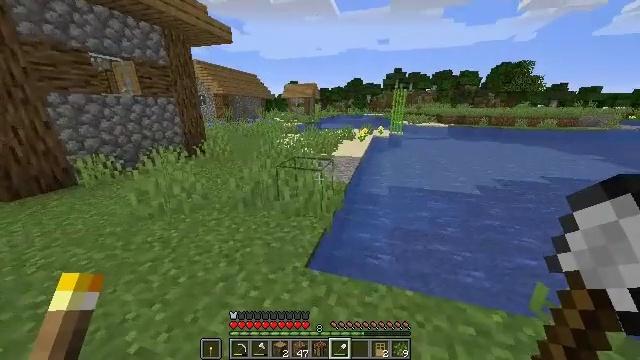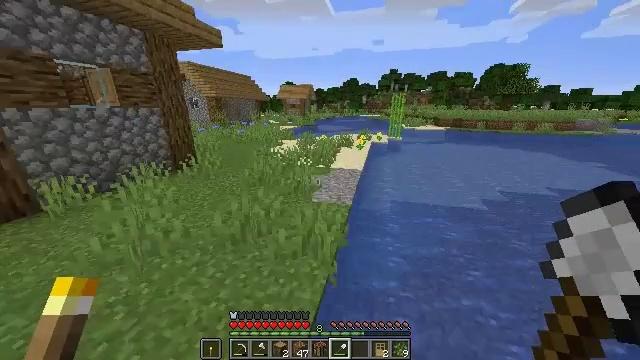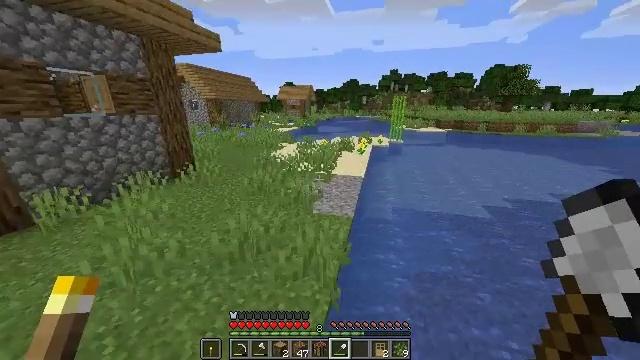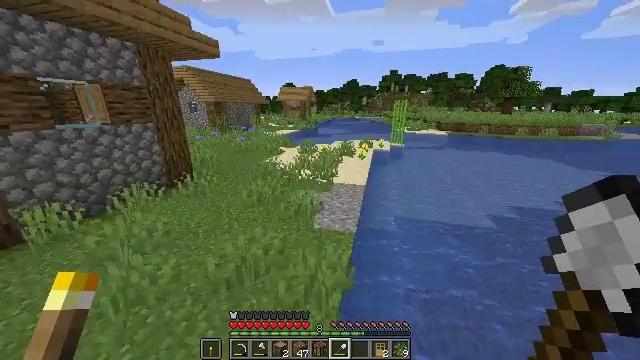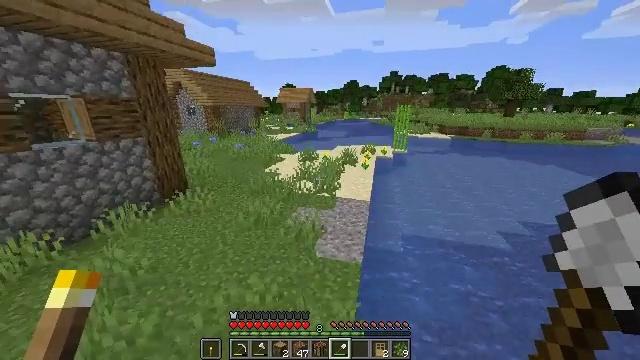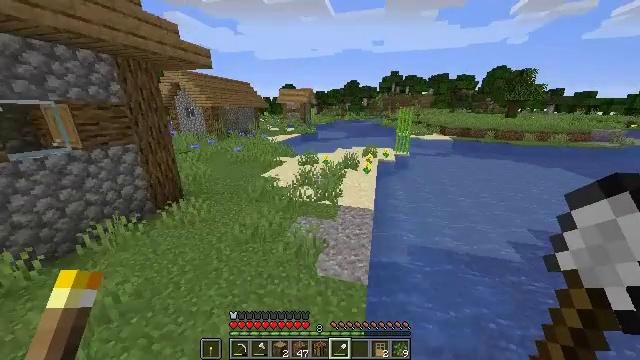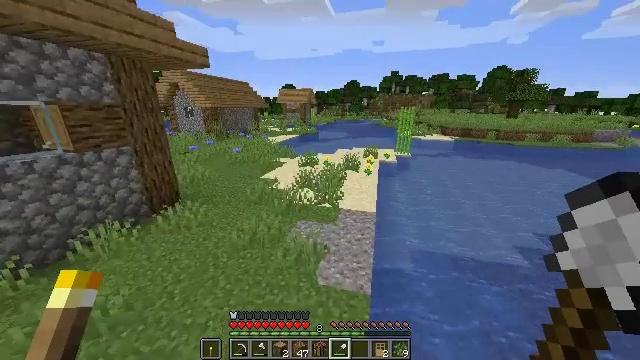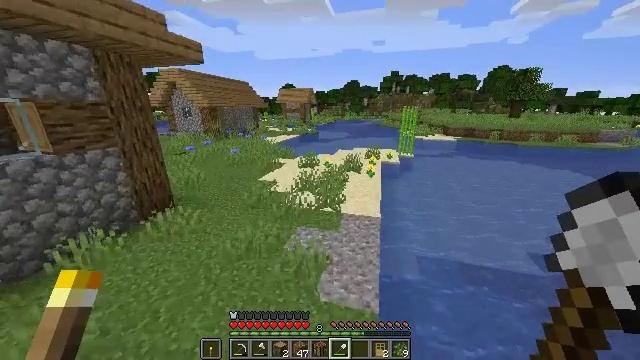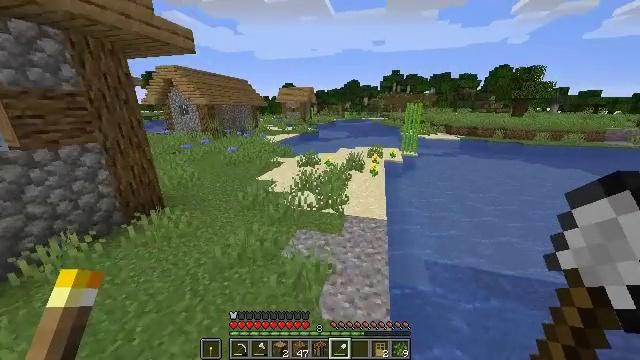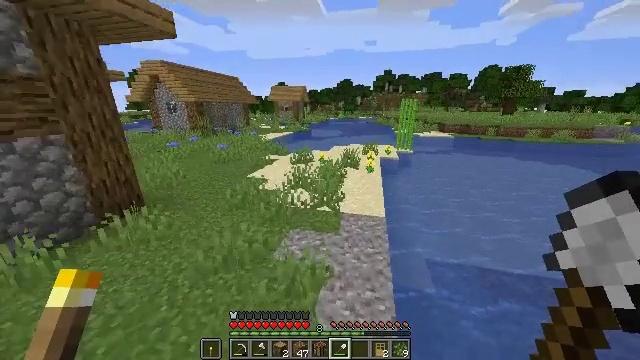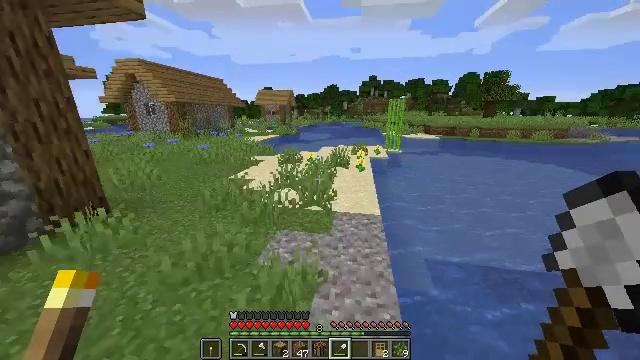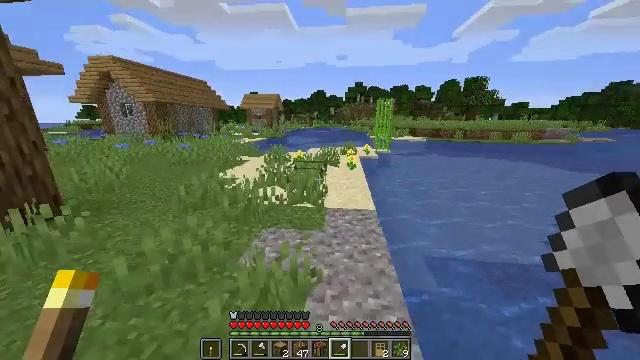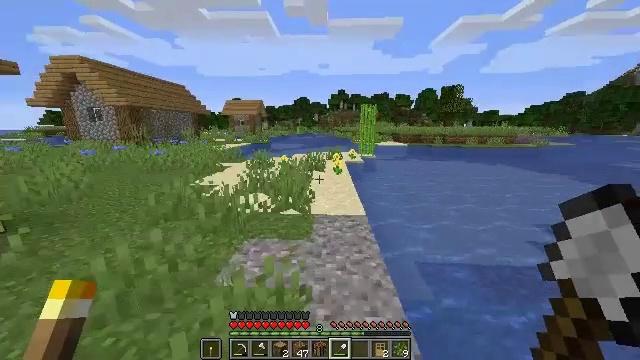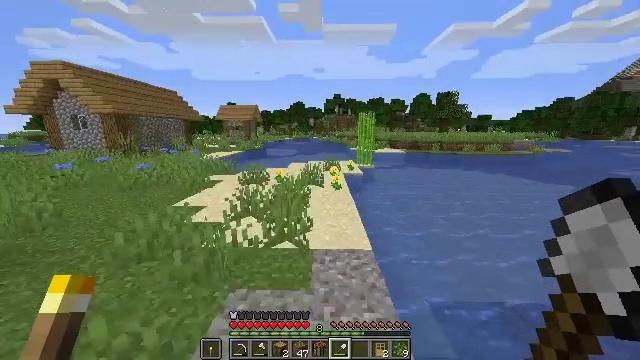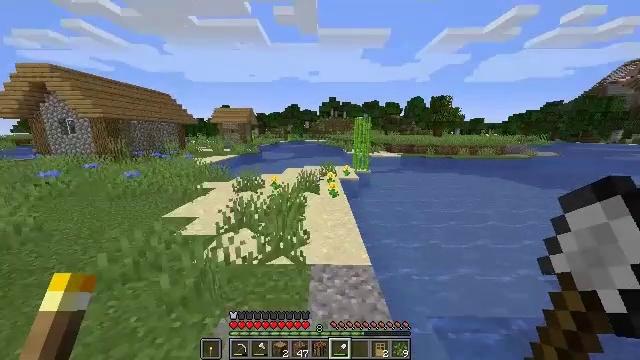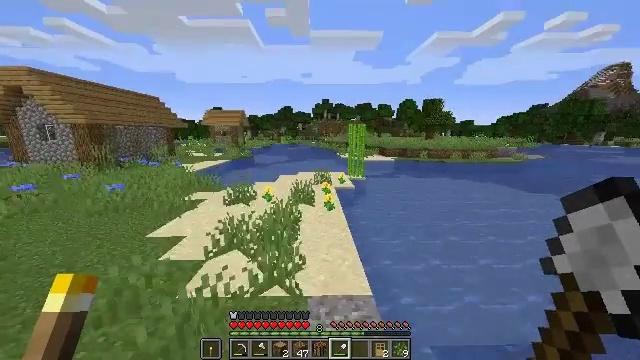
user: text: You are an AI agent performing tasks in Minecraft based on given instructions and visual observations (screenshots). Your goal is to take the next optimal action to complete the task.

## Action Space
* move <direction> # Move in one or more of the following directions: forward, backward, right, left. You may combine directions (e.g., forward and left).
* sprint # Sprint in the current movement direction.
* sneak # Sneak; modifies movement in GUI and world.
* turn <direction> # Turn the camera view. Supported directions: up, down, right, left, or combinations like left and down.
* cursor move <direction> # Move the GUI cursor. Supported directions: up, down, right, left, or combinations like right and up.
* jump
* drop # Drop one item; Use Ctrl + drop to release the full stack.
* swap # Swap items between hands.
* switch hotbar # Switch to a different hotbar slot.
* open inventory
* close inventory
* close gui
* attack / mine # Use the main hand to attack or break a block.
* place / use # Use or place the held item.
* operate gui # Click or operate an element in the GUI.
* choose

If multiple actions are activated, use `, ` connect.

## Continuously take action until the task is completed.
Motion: motion action
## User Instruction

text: Gather sugar cane for crafting.
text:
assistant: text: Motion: move forward, turn right, jump
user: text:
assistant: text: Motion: move forward, jump
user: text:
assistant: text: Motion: move forward, jump
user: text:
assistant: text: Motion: move forward, jump
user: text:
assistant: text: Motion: move forward, jump
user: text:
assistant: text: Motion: move forward, jump
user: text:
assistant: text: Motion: move forward, jump
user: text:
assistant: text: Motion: move forward, jump
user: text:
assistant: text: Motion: move forward, turn right, jump
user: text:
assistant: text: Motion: move forward, turn right and up, jump
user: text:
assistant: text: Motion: move forward, turn right and up, jump
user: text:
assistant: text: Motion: move forward, turn right and up, jump
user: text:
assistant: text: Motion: move forward, turn right, jump
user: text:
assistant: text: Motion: move forward, turn right, jump
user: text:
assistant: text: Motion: move forward, turn right, jump
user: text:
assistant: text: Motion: move forward, turn right, jump
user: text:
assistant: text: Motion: move forward, turn right, jump
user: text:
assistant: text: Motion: move forward, jump
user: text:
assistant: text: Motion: move forward, turn right, jump
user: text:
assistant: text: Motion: move forward, jump
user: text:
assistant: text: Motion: move forward, jump
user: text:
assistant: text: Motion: move forward, jump
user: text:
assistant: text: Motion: move forward, jump
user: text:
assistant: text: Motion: move forward, jump
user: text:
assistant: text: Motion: move forward, turn right and down, jump
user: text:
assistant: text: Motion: move forward and move left, turn right and down, jump
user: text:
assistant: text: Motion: move forward and move left, turn right, jump
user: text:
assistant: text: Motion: move forward and move left, jump
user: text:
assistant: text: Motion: move forward and move left, turn right, jump
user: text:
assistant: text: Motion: move forward and move left, turn right, jump